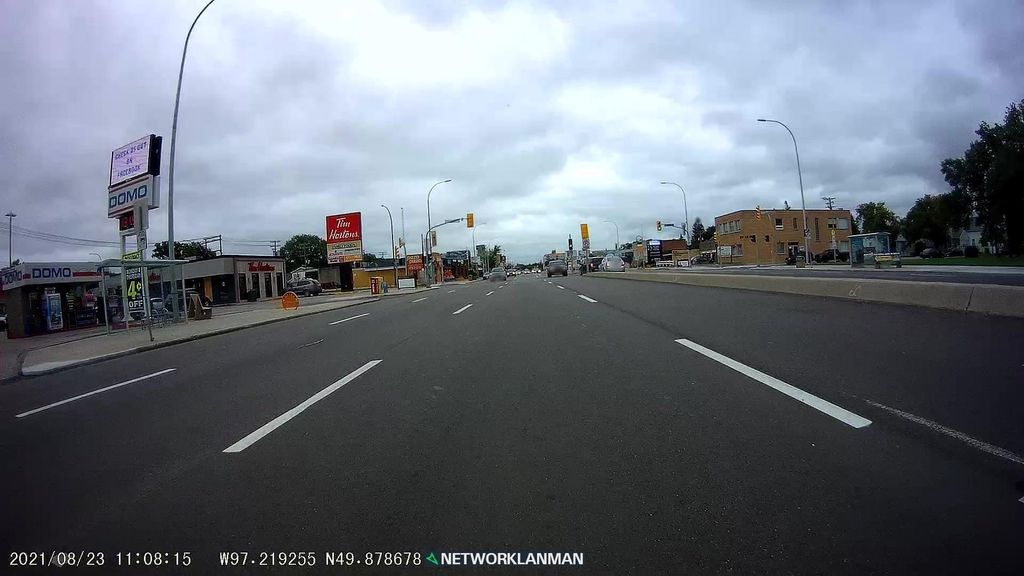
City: winnipeg